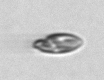
Label: Katodinium_or_Torodinium